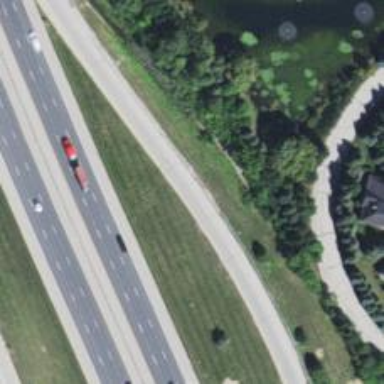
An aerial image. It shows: Trunk link highway.